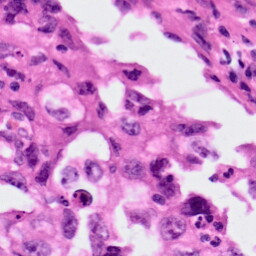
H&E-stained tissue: Lung